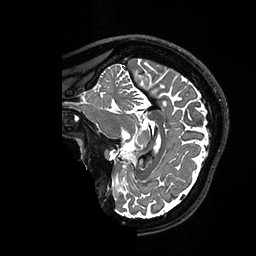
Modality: T2w
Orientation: sagittal
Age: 26
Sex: female
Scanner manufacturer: ge
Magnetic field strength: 3 T
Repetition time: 3.202 s
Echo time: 0.06663 s